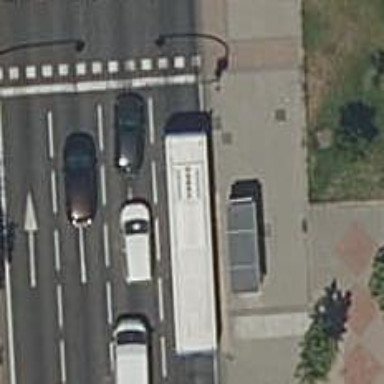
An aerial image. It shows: Bus stop with platform for public transport.